高一 · 立体几何学
如图所示, 平面 $\alpha \cap \beta=l, A 、 B \in \alpha, C \in \beta$, 且 $C \notin l$, 直线 $A B \cap l=M$, 过 $A, B, C$ 三点的平面记作 $\gamma$, 则 $\gamma$ 与 $\beta$ 的交线必通过( )

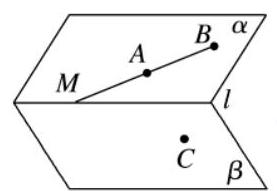
A. 点 $A$
B. 点 $B$
C. 点 $C$ 但不过点 $M$
D. 点 $C$ 和点 $M$
答案: D
解析: because A B \subset \gamma, M \in A B, \therefore M \in \gamma$.

又 $\alpha \cap \beta=l, M \in l, \therefore M \in \beta$.

根据公理 3 可知, $M$ 在 $\gamma$ 与 $\beta$ 的交线上.

同理可知, 点 $C$ 也在 $\gamma$ 与 $\beta$ 的交线上.